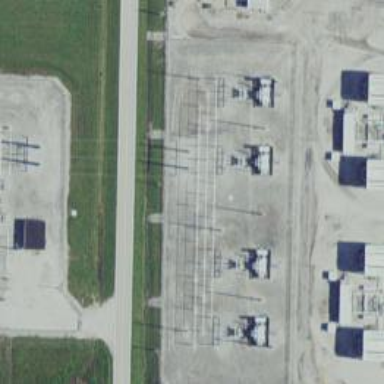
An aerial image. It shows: Switch for power supply.